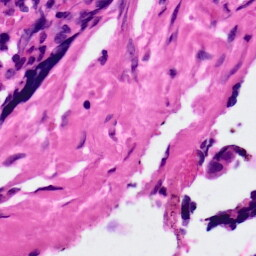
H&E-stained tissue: Ovarian